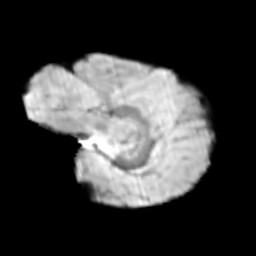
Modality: T2w
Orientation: sagittal
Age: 9
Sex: female
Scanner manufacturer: siemens
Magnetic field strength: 3 T
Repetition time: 3.8 s
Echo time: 0.07 s